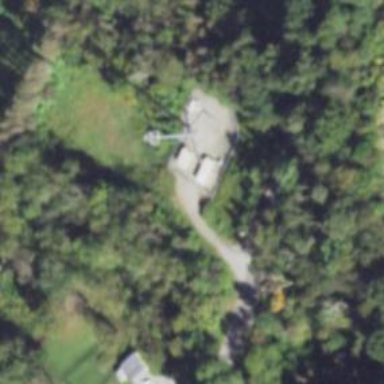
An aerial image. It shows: Service building with communication mast tower.